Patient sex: F
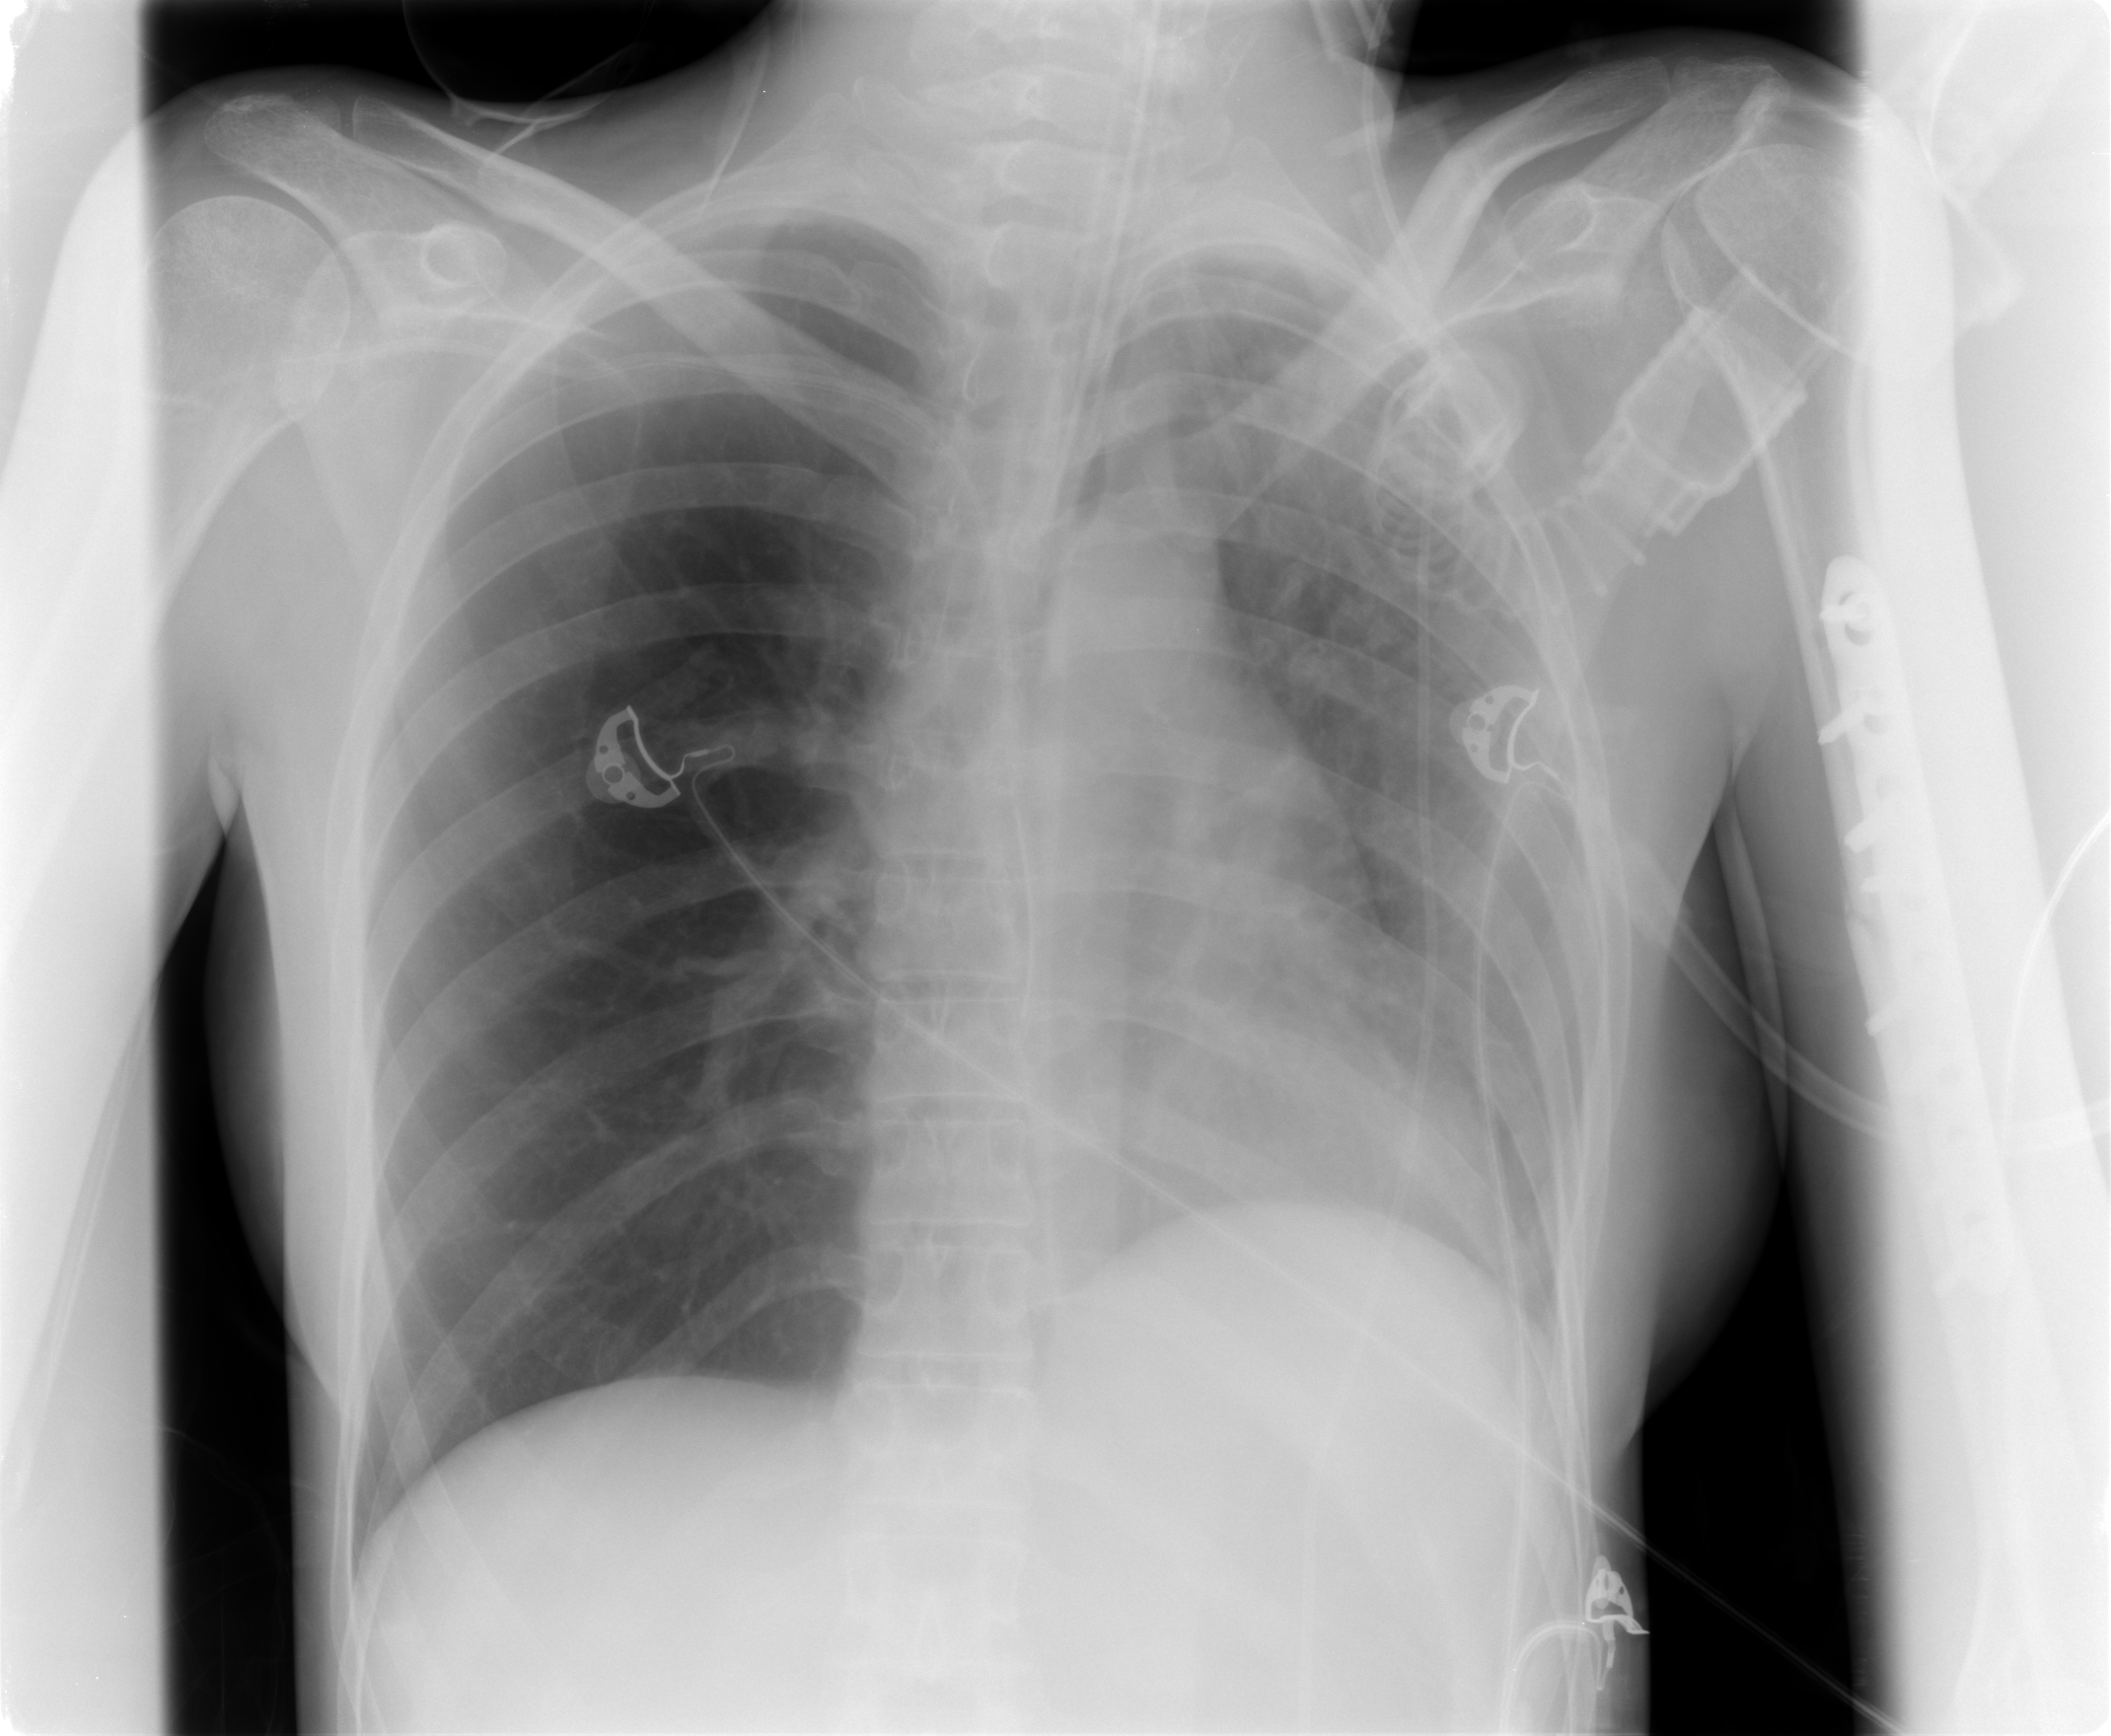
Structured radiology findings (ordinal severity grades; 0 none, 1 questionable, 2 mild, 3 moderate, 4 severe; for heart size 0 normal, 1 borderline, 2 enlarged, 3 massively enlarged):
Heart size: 0
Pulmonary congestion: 0
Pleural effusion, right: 0
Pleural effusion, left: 0
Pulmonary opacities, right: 0
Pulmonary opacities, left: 0
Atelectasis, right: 0
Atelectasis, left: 2